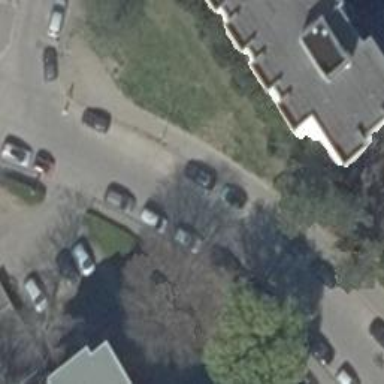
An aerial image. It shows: Residential road with concrete surface and separate sidewalk.